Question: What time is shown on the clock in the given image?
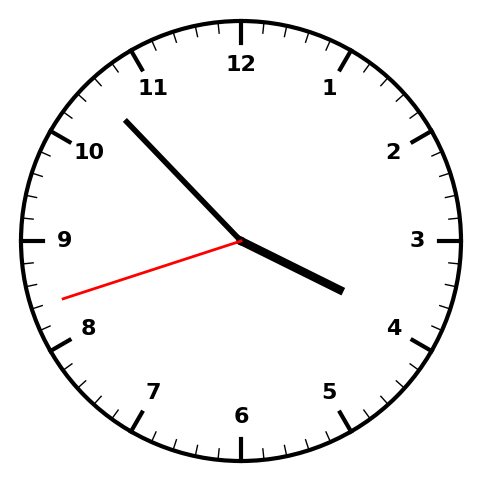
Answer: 03:52:42